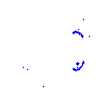
Particle: proton